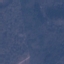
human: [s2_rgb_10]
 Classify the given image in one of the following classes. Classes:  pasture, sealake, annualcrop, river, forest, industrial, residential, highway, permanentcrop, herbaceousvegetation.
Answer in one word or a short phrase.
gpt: Forest